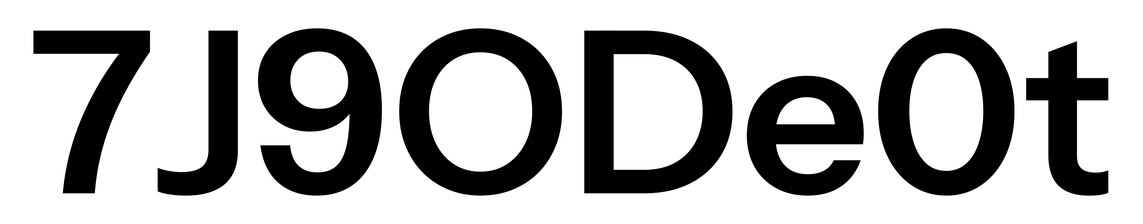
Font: InstrumentSans_SemiBold